В этой задаче мы будем исследовать систему, состоящую из двух проводящих тел, погруженных в однородную слабопроводящую жидкость. Если между этими телами приложить постоянную разность потенциалов, то в системе возникнут электрическое и магнитное поля.
Сначала рассмотрим находящуюся в вакууме длинную равномерно заряженную прямую нить (с линейной плотностью заряда $\lambda$). Вычислите электрическое поле $\vec{E} (\vec{r})$ этой нити.
Потенциал $V(r)$ поля заряженной нити можно представить в виде \begin{equation*} \begin{equation*} \begin{equation*} V(r) = f(r) + K, \begin{equation*} V(r) = f(r) + K, \begin{equation*} V(r) = f(r) + K, \end{equation*}где $K$ — постоянный коэффициент. Получите явный вид функции $f(r)$.
Пусть две бесконечные прямые нити, равномерно заряженные с линейными плотностями $\lambda$ и $- \lambda$, параллельны оси $z$, имеют координаты на оси $y = 0$, а на оси $x$: $x = -b$ и $x = b$, соответственно. Вычислите для всего пространства потенциал $V(x, y,z)$ поля этих нитей. Считайте, что в начале координат потенциал $V = 0$ . Изобразите на рисунке эквипотенциальные поверхности этого поля. Примечание: При ответе на следующие вопросы не учитывайте краевые эффекты.
Теперь рассмотрим два одинаковых проводящих цилиндра радиуса $R = 3a$, находящихся в вакууме. Считайте, что длины $l$ обоих цилиндров одинаковы и $l \gg R$. Оси обоих цилиндров параллельны оси $z$, лежат в плоскости $(x,z)$ и на оси $x$ имеют координаты $x = -5a$ и $x = 5a$ соответственно. Между цилиндрами с помощью батареи создана разность потенциалов $V_0$ (примите, что цилиндр с координатой $x = -5a$ имеет больший потенциал). Вычислите, пренебрегая краевыми эффектами, потенциал $V$ во всех точках пространства. Считайте, что в начале координат потенциал $V = 0$.
Вычислите емкость $C$ системы цилиндров.
Пусть теперь пространство между цилиндрами заполнено слабо проводящей жидкостью с удельной проводимостью $\sigma$. Вычислите силу тока, протекающего между цилиндрами. Считайте, что диэлектрическая проницаемость жидкости равна диэлектрической проницаемости вакуума $\varepsilon = 1$.
Вычислите сопротивление $R$ системы. Вычислите $RC$ системы.
Вычислите магнитное поле $\vec{B}$, созданное электрическим током (смотрите пункт A6). Считайте, что магнитная проницаемость жидкости равна магнитной проницаемости вакуума $\mu = 1$. Примечание: $\int \frac{a \, dx}{a^2 + x^2} = \arctan \left(\frac{x}{a} \right) + \text{const}$.
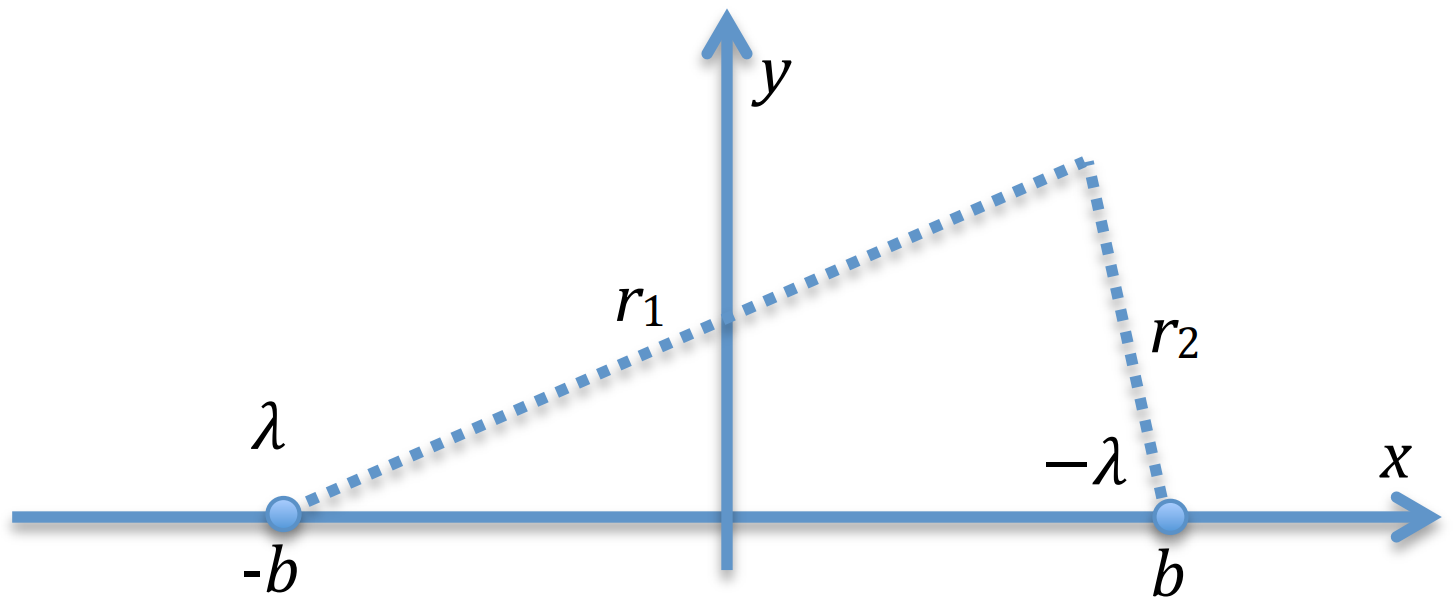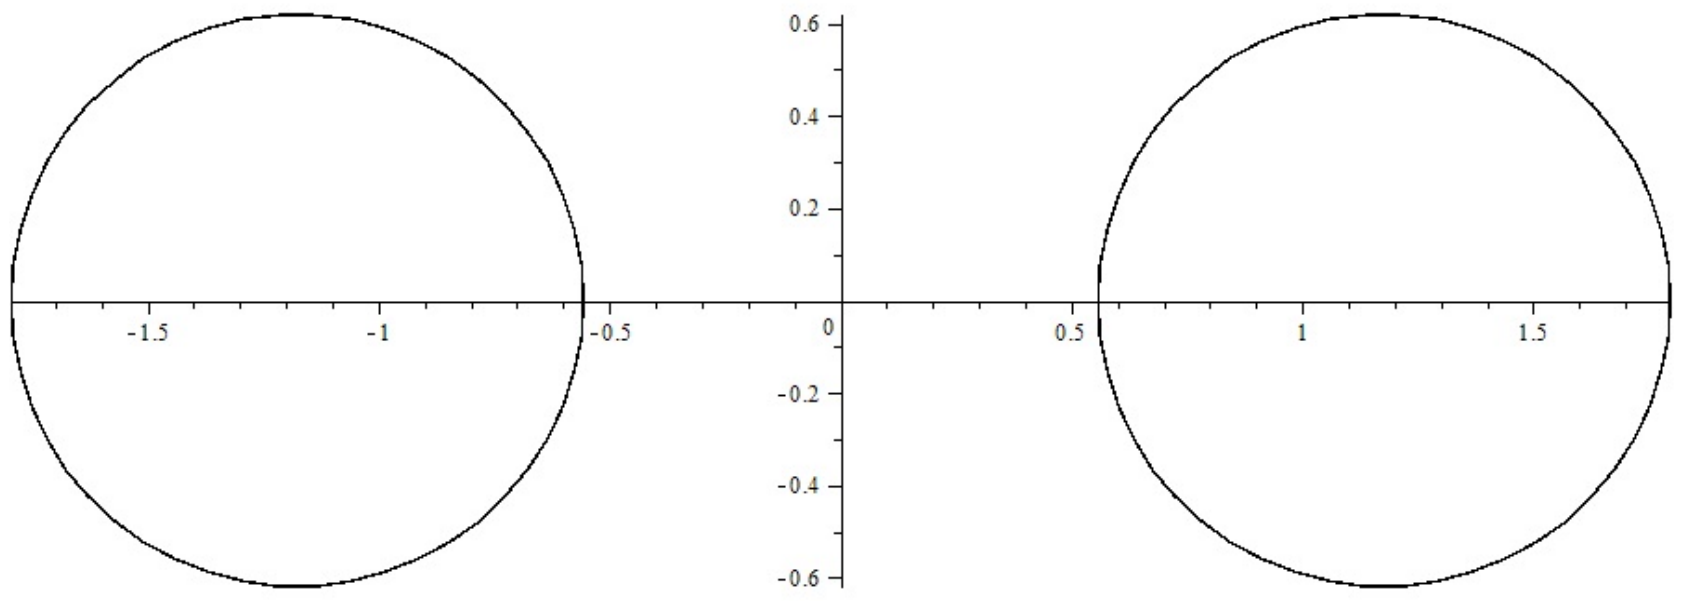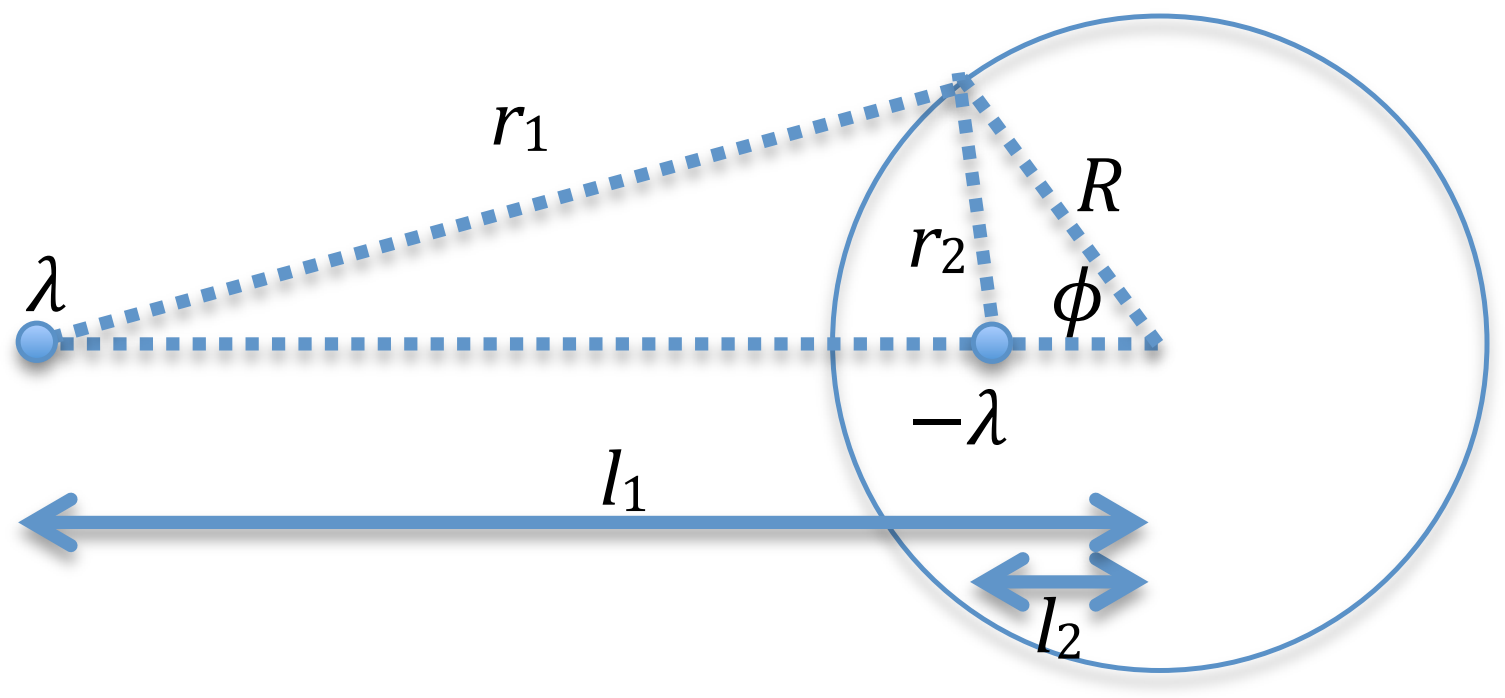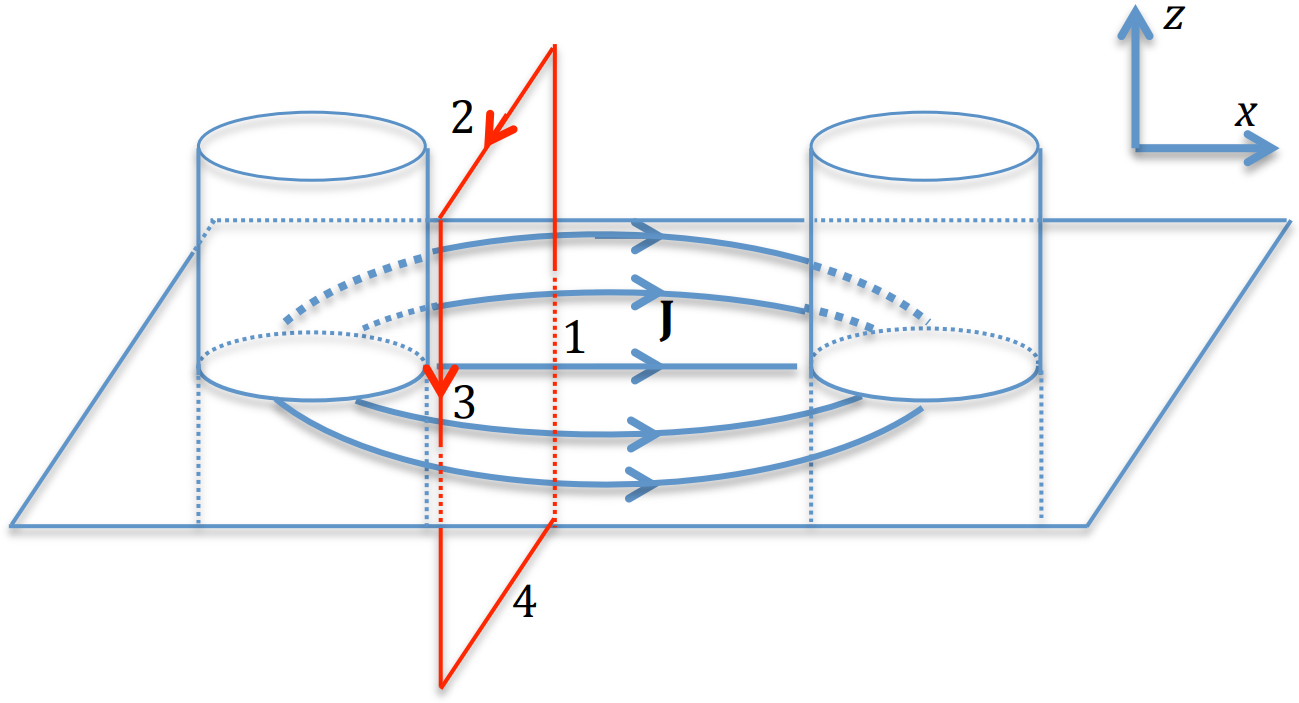
Сначала рассмотрим находящуюся в вакууме длинную равномерно заряженную прямую нить (с линейной плотностью заряда $\lambda$). Вычислите электрическое поле $\vec{E} (\vec{r})$ этой нити.
Решение: Теорема Гаусса:\[\oint\vec E\cdot\mathrm d\vec S=q/\varepsilon_0.\]Из соображений симметрии ясно, что у электрического поля есть только радиальная составляющая. Записав теорему Гаусса для цилиндра, ось которого совпадает с заряженной нитью, получим:\[E\cdot 2\pi r\lambda l/\varepsilon_0,\]откуда:
Ответ: \[\vec E(r) = \cfrac{\lambda}{2\pi \varepsilon_0} \cdot \cfrac{1}{r}\cdot\hat r\]

Потенциал $V(r)$ поля заряженной нити можно представить в виде  \begin{equation*}  V(r) = f(r) + K,  \end{equation*}где $K$ — постоянный коэффициент. Получите явный вид функции $f(r)$.
Решение: Потенциал задаётся выражением:\[V=-\int\limits_{\mathrm{ref}}^r\vec E\cdot\mathrm d\vec l=-\int\limits_{\mathrm{ref}}^rE\,\mathrm dr=- \cfrac{\lambda}{2 \pi \varepsilon_0} \ln r+\operatorname{const}.\]
Ответ: \[f(r) = - \cfrac{\lambda}{2 \pi \varepsilon_0} \ln r\]

Пусть две бесконечные прямые нити, равномерно заряженные с линейными плотностями $\lambda$ и $- \lambda$, параллельны оси $z$, имеют координаты на оси $y = 0$, а на оси $x$: $x = -b$ и $x = b$, соответственно.  Вычислите для всего пространства потенциал $V(x, y,z)$ поля этих нитей. Считайте, что в начале координат потенциал $V = 0$ . Изобразите на рисунке эквипотенциальные поверхности этого поля.
Решение: Потенциал находим как суперпозицию потенциалов нитей:\[V=- \cfrac{\lambda}{2 \pi \varepsilon_0} \ln r_1+\cfrac{\lambda}{2 \pi \varepsilon_0} \ln r_2= \cfrac{\lambda}{2 \pi \varepsilon_0} \ln \cfrac{\sqrt{(b-x)^2+y^2}}{\sqrt{(b+x)^2+y^2}}=\cfrac{\lambda}{4 \pi \varepsilon_0} \ln \cfrac{{(b-x)^2+y^2}}{{(b+x)^2+y^2}}.\] Условие постоянства потенциала можно представить в виде:\[\left(x-\left(\frac{1+\beta}{1-\beta}\right)\right)^2+y^2=b^2\left(\left(\frac{1+\beta}{1-\beta}\right)^2-1\right),\]где $\beta=\exp(4\pi\varepsilon_0V/\lambda)$.
Ответ: \[V=\cfrac{\lambda}{4 \pi \varepsilon_0} \ln \cfrac{{(b-x)^2+y^2}}{{(b+x)^2+y^2}}\]  Условие постоянства потенциала можно представить в виде:\[\left(x-\left(\frac{1+\beta}{1-\beta}\right)\right)^2+y^2=b^2\left(\left(\frac{1+\beta}{1-\beta}\right)^2-1\right),\]где $\beta=\exp(4\pi\varepsilon_0V/\lambda)$. Рис. 2. Эквипотенциальные поверхность для $b=1$ и $\beta=12.35$ (слева) и $\beta=1/12.35$ (справа)

Теперь рассмотрим два одинаковых проводящих цилиндра радиуса $R = 3a$, находящихся в вакууме. Считайте, что длины $l$ обоих цилиндров одинаковы и $l \gg R$. Оси обоих цилиндров параллельны оси $z$, лежат в плоскости $(x,z)$ и на оси $x$ имеют координаты $x = -5a$ и $x = 5a$ соответственно. Между цилиндрами с помощью батареи создана разность потенциалов $V_0$ (примите, что цилиндр с координатой $x = -5a$ имеет больший потенциал). Вычислите, пренебрегая краевыми эффектами, потенциал $V$ во всех точках пространства. Считайте, что в начале координат потенциал $V = 0$.
Решение: Полученное выше уравнение очень удобно задаёт цилиндр. Таким образом, распределение потенциала можно воссоздать, если соответствующим образом выбрать положения заряженных нитей. Рассмотрим рисунок:  Подберём расстояния $l_{1,2}$ так, чтобы цилиндрическая поверхность радиуса $R$ была эквипотенциальной. Потенциал задаётся выражением:\[V=-\frac{\lambda}{2\pi\varepsilon_0}\ln r_1+\frac{\lambda}{2\pi\varepsilon_0}\ln r_2=-\frac{\lambda}{4\pi\varepsilon_0}\ln\left(l_1^2+R^2-2l_1R\cos\varphi\right)+\frac{\lambda}{4\pi\varepsilon_0}\ln\left(l_2^2+R^2-2l_2R\cos\varphi\right),\]где угол $\varphi$ задаёт точку в сечении цилиндра. Условие постоянства потенциала принимает вид:\[\frac{\partial V}{\partial \varphi}=0\implies- \frac{\lambda}{4\pi\varepsilon_0}\frac{2l_1R\sin\varphi}{l_1^2+R^2-2l_1R\cos\varphi}+\frac{\lambda}{4\pi\varepsilon_0}\frac{2l_2R\sin\varphi}{l_2^2+R^2-2l_2R\cos\varphi}=0\\\frac{l_1}{l_1^2+R^2-2l_1R\cos\varphi}=\frac{l_2}{l_2^2+R^2-2l_2R\cos\varphi}\\l_1^2l_2+R^2l_2-2l_1l_2R\cos\varphi=l_1l_2^2+R^2l_1-2l_1l_2R\cos\varphi\\l_1l_2(l_1-l_2)=R^2(l_1-l_2)\implies l_1l_2=R^2.\]Из условия задачи можно заключить:\[l_1+l_2=10a,\qquad l_1l_2=9a^2,\]откуда:\[l_{1,2}=5a\pm 4a.\]Знаки выбраны так, чтобы $l_1 > l_2$. Таким образом, потенциал всюду за пределами цилиндров задаётся выражением:\[V=\frac{\lambda}{4\pi\varepsilon_0}\ln\frac{(4a-x)^2+y^2}{(4a+x)^2+y^2}.\]Сами цилиндры (правый и левый соответственно) при этом имеют потенциалы:\[V(x=\pm 2a,y=0)=\frac{\lambda}{4\pi\varepsilon_0}\ln\frac{(4a\mp2a)^2+0^2}{(4a\pm2a)^2+0^2}=\mp\frac{\lambda}{2\pi\varepsilon_0}\ln3.\]Таким образом, разность потенциалов между цилиндрами равна:\[\Delta V=\frac{\lambda}{\pi\varepsilon_0}\ln3\equiv V_0.\]Подставляя это в выражение для потенциала во всём пространстве, получим ответ:
Ответ: \[V=\frac{V_0}{4\ln3}\ln\frac{(4a-x)^2+y^2}{(4a+x)^2+y^2}\text{ вне цилиндров}\\V=\pm V_0/2\text{ внутри левого и правого цилиндров соответственно}\]

Вычислите емкость $C$ системы цилиндров.
Решение: Связь напряжения и заряда:\[V_0=\frac{q}{l\pi\varepsilon_0}\ln3,\]откуда:
Ответ: \[C=\frac{q}{V_0}=\frac{l\pi\varepsilon_0}{\ln3}\]

Пусть теперь пространство между цилиндрами заполнено слабо проводящей жидкостью с удельной проводимостью $\sigma$. Вычислите силу тока, протекающего между цилиндрами. Считайте, что диэлектрическая проницаемость жидкости равна диэлектрической проницаемости вакуума $\varepsilon = 1$.
Решение: Цилиндры создают электрическое поле:\[E_x=\frac{V_0}{2\ln3}\left(\frac{4a+x}{(4a+x)^2+y^2}+\frac{4a-x}{(4a-x)^2+y^2}\right),\\E_y=\frac{V_0}{2\ln3}\left(\frac{y}{(4a+x)^2+y^2}-\frac{y}{(4a-x)^2+y^2}\right).\]Объёмная плотность тока:\[\vec j=\sigma\vec E.\]Чтобы найти полную силу тока, удобно посчитать поток объёмной плотности через плоскость $x=0$, поскольку там равна нулю её $y$-компонента. Итого:\[I=\int\vec j\cdot\mathrm d\vec S=\int\sigma E_xl\,\mathrm dy=\sigma l\frac{8aV_0}{2\ln3}\int\limits_{-\infty}^{\infty}\frac{\mathrm dy}{(4a)^2+y^2}=\frac{V_0\pi\sigma l}{\ln3}.\]
Ответ: \[I=\frac{V_0\pi\sigma l}{\ln3}\]

Вычислите сопротивление $R$ системы. Вычислите $RC$ системы.
Решение: Сопротивление определяется как: Отсюда:
Ответ: \[R=\frac{V_0}{I}=\frac{\ln3}{\pi\sigma l}\]  Отсюда:
Ответ: \[RC=\frac{\varepsilon_0}{\sigma}\]

Вычислите магнитное поле $\vec{B}$, созданное электрическим током (смотрите пункт A6). Считайте, что магнитная проницаемость жидкости равна магнитной проницаемости вакуума $\mu = 1$.
Решение: Поскольку система довольно симметрична, воспользуемся теоремой о циркуляции. Также, поскольку у тока нет $z$-компоненты, то и у магнитного поля её не будет.  На рисунке 4 показаны токи, текущие от одного цилиндра к другому. Для теоремы о циркуляции выберем симметричный относительно оси $x$ контур в плоскости $x=\operatorname{const}$, стороны которого параллельны осям $y$ и $z$. Поток плотности тока через контур:\[I=\int\vec j\cdot\mathrm d\vec S=\int J_xl\,\mathrm dy=\frac{V_0\sigma l}{2\ln3}\int\limits_{-y}^{y}\left(\frac{4a+x}{(4a+x)^2+y^2}+\frac{4a-x}{(4a-x)^2+y^2}\right)\,\mathrm dy=\\=\frac{V_0\sigma l}{\ln3}\left(\operatorname{arctg}\frac{y}{4a+x}+\operatorname{arctg}\frac{y}{4a-x}\right).\]Теорема о циркуляции:\[\oint\vec B\cdot\mathrm d\vec l=\mu_0I\\2B_zl=\frac{\mu_0V_0\sigma l}{\ln3}\left(\operatorname{arctg}\frac{y}{4a+x}+\operatorname{arctg}\frac{y}{4a-x}\right)\\B_z=\frac{\mu_0V_0\sigma}{2\ln3}\left(\operatorname{arctg}\frac{y}{4a+x}+\operatorname{arctg}\frac{y}{4a-x}\right)\implies\]
Ответ: \[\vec B=\hat z\frac{\mu_0V_0\sigma}{2\ln3}\left(\operatorname{arctg}\frac{y}{4a+x}+\operatorname{arctg}\frac{y}{4a-x}\right)\]
Темы:
T, Азиатские